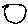
Label: moon